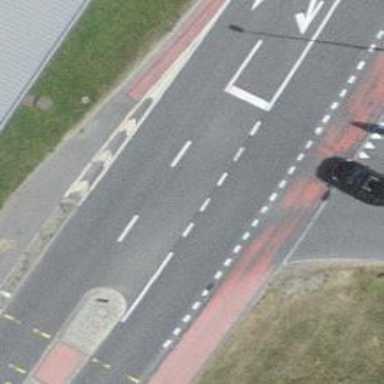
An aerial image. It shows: Primary highway with cycle track on the left side.